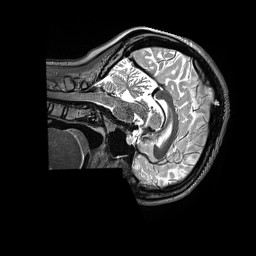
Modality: T2w
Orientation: sagittal
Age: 22
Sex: female
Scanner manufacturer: siemens
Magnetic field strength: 3 T
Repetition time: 3.2 s
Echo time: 0.564 s